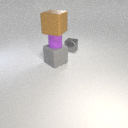
small purple rubber cylinder above large gray rubber cube